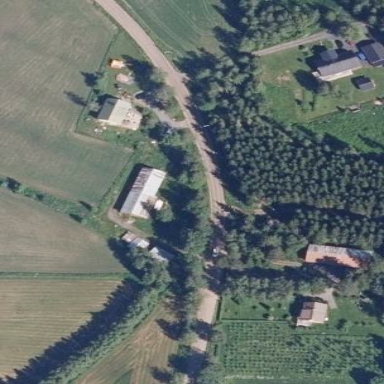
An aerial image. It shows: Farmyard area.